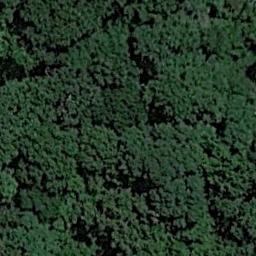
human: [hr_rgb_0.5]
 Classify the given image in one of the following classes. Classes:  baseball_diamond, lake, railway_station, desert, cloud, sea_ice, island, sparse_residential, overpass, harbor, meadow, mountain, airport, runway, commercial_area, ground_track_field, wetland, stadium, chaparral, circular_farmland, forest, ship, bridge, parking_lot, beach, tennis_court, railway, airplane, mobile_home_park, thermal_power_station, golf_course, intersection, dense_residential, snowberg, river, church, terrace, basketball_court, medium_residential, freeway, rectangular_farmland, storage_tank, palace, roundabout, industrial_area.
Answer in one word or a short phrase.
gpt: forest